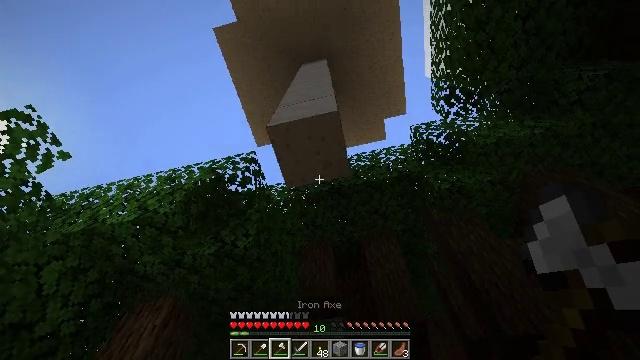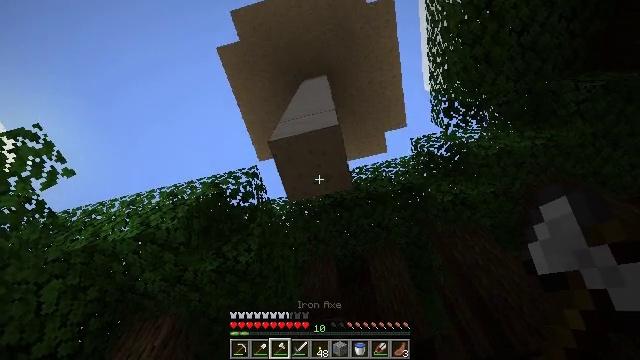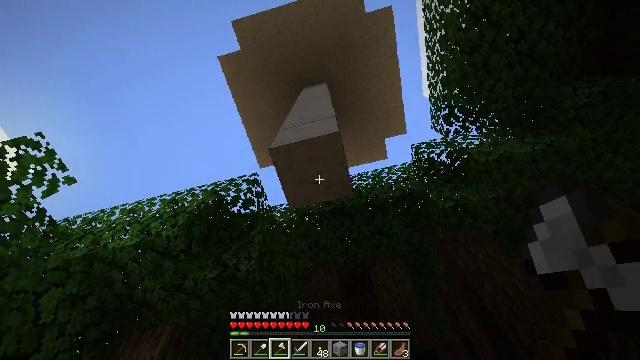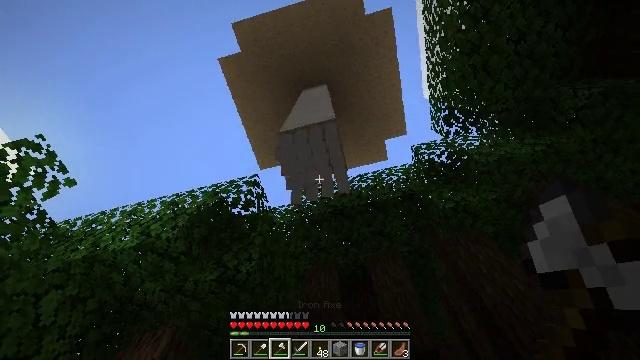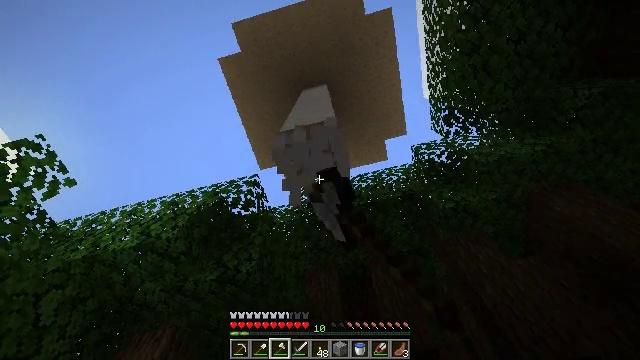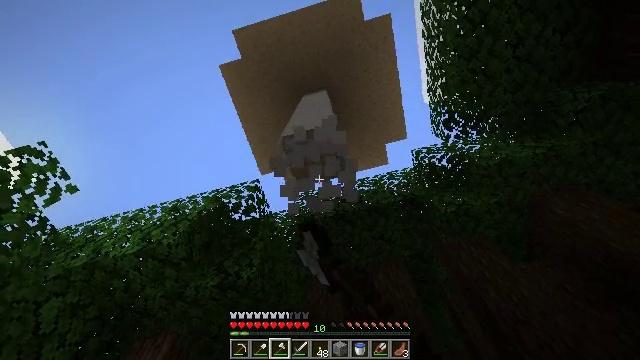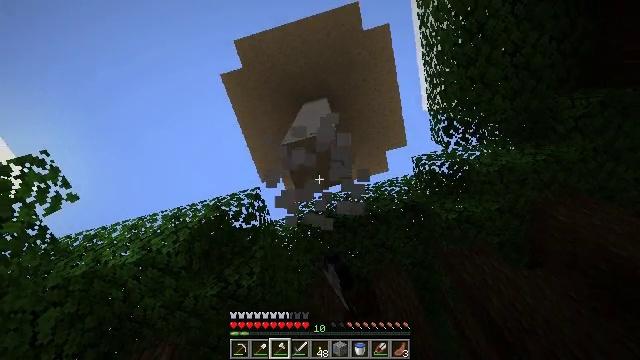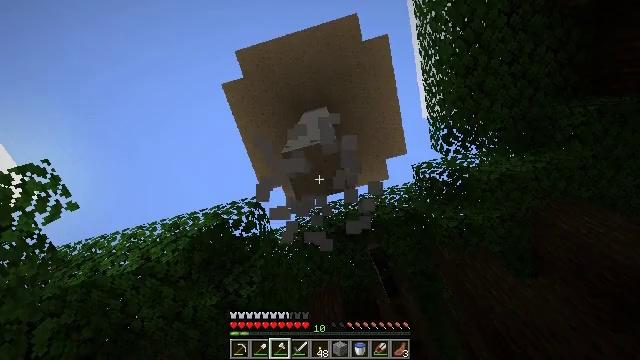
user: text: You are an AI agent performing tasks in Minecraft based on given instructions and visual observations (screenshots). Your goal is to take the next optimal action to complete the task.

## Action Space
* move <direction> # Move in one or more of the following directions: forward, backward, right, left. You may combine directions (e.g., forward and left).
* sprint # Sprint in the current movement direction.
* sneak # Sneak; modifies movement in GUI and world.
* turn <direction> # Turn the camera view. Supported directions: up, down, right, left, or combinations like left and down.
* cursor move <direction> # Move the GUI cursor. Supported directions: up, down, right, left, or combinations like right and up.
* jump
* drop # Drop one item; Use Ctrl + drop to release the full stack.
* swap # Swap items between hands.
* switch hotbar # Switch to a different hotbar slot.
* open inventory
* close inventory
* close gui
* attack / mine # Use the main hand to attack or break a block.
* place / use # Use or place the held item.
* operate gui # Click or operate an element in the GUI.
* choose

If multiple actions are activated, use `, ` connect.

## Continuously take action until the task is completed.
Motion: motion action
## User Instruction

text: Break the mushroom stem block.
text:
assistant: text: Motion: turn up
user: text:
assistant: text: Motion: turn up
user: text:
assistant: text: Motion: attack / mine
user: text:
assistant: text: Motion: attack / mine
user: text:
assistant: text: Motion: turn up, attack / mine
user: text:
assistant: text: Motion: turn up, attack / mine
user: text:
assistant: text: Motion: turn up, attack / mine
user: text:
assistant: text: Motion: attack / mine